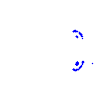
Particle: pion